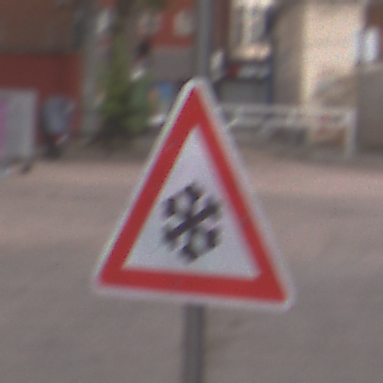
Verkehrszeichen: SchneeOderEisglaette
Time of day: MorningAfternoon
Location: Outdoor (Urban)
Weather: Overcast
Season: NotSpecified
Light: Natural